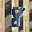
Label: 8